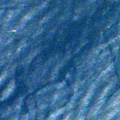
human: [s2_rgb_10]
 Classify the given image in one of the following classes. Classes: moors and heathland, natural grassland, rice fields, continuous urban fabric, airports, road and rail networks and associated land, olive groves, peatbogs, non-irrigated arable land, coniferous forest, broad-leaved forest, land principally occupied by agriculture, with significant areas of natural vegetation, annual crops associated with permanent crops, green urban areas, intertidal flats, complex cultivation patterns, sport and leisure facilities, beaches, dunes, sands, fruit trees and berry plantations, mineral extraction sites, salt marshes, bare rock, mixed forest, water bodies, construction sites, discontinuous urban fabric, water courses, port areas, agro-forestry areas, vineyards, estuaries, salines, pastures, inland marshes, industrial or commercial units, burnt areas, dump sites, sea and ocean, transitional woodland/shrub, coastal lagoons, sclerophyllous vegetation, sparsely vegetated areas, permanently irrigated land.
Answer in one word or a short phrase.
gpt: sea and ocean